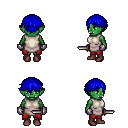
a pixel art fantasy rpg character, female body template, orc, green skin, white tunic, red pants, blue short bangs hairstyle, metal gloves, maroon shoes, dagger, four views (front, back, left, right), 2x2 character sprite sheet, small pixel art, hard edges, no anti-aliasing